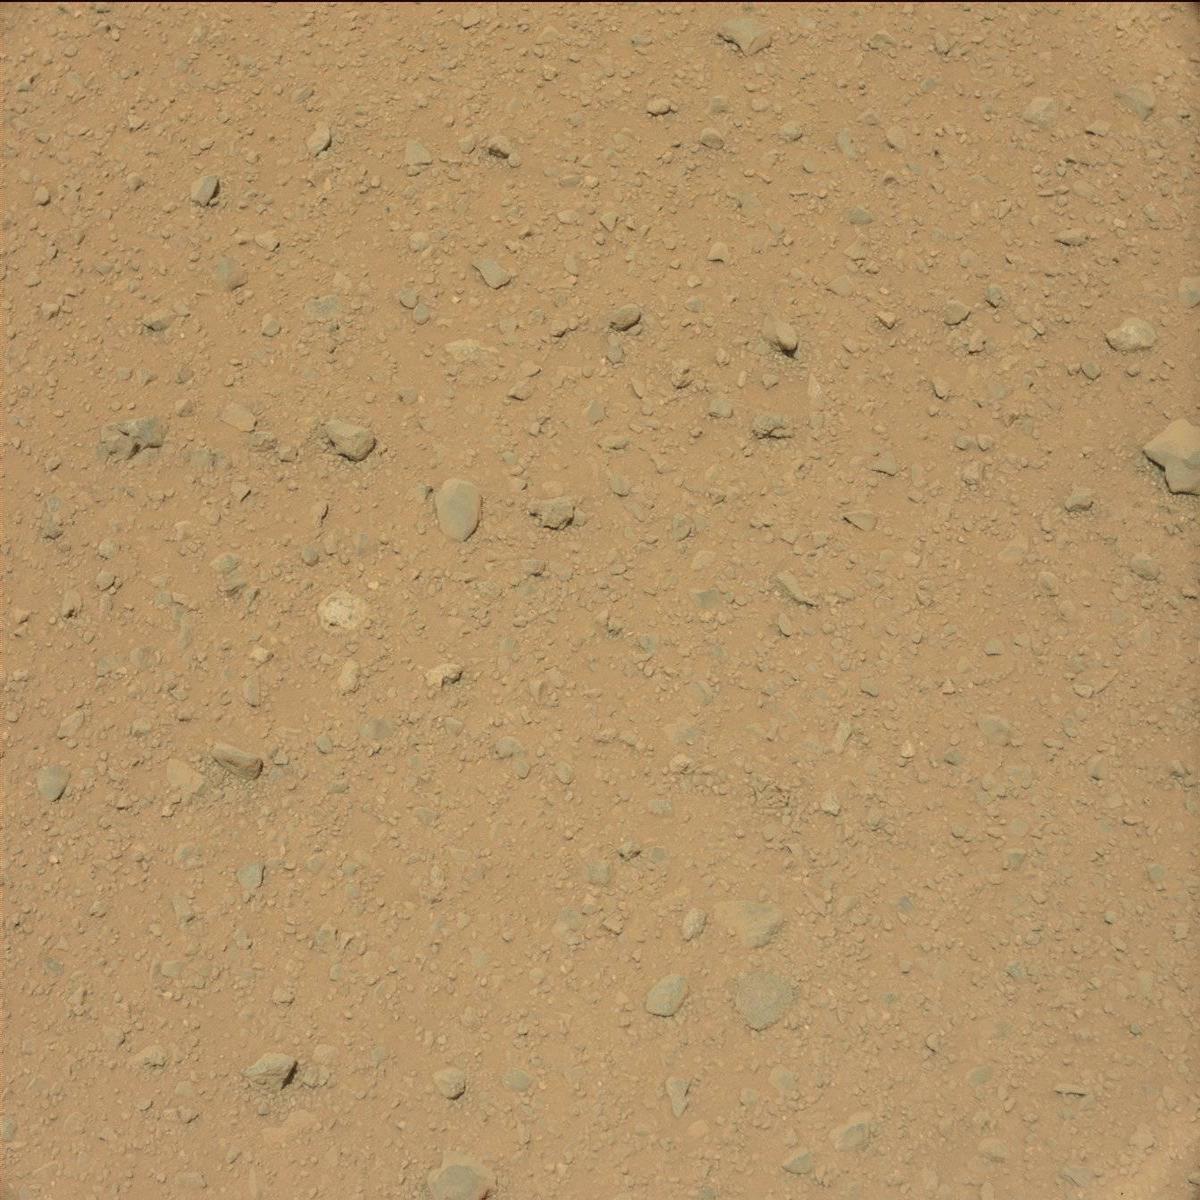
Terrain classes present: Bedrock, Sand / Soil